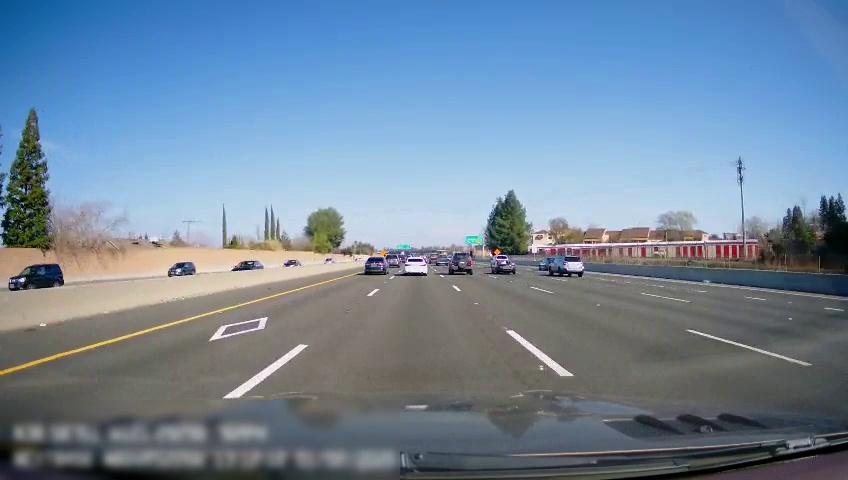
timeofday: Day
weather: Sunny
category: Drivable Space
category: Vehicles | SUV
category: Vehicles | Car
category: Vehicles | Car
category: Vehicles | Car
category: Vehicles | Car
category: Drivable Space
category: Vehicles | Car
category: Vehicles | SUV
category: Vehicles | SUV
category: Vehicles | Car
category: Vehicles | Truck
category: Vehicles | SUV
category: Vehicles | SUV
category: Vehicles | Car
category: Vehicles | Car
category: Lanes | Alternate Lane
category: Lanes | Alternate Lane
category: Lanes | Alternate Lane
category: Lanes | Alternate Lane
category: Lanes | Current Lane
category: Lanes | Current Lane
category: Lanes | Alternate Lane
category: Traffic | Signs
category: Traffic | Signs